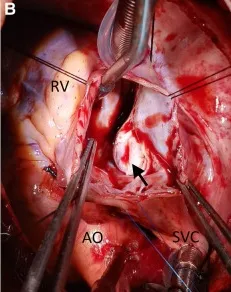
Intraoperative view showing a cystic lesion located beneath the right and above the right superior pulmonary vein (A-C). AO, ascending aorta; RA, right atrium; RV, right ventricle; SVC, superior vena cava.
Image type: medical_photograph (other_medical_photograph)